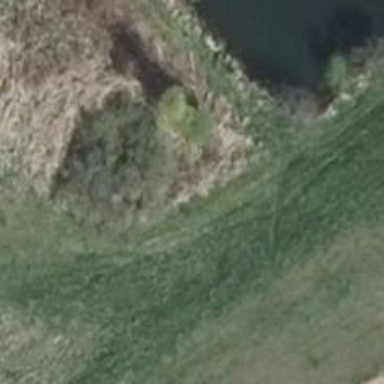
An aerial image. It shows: Deciduous needle-leaved tree.